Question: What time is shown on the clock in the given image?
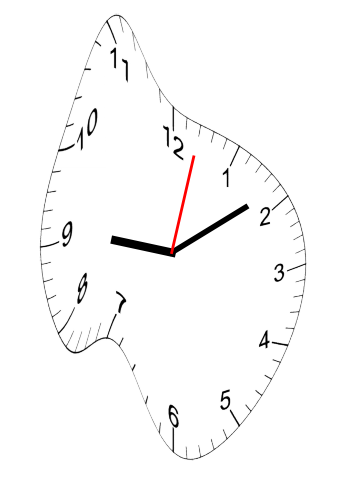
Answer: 09:09:02